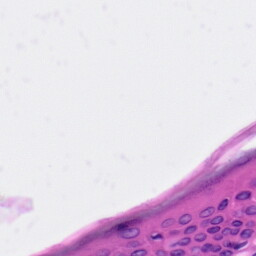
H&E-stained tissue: Skin